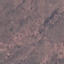
Land use / land cover class: HerbaceousVegetation